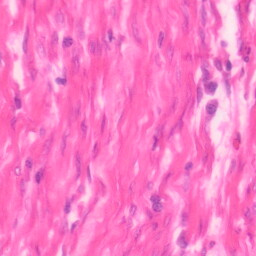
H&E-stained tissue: Colon